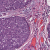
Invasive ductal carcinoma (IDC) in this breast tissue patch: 0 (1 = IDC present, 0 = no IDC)